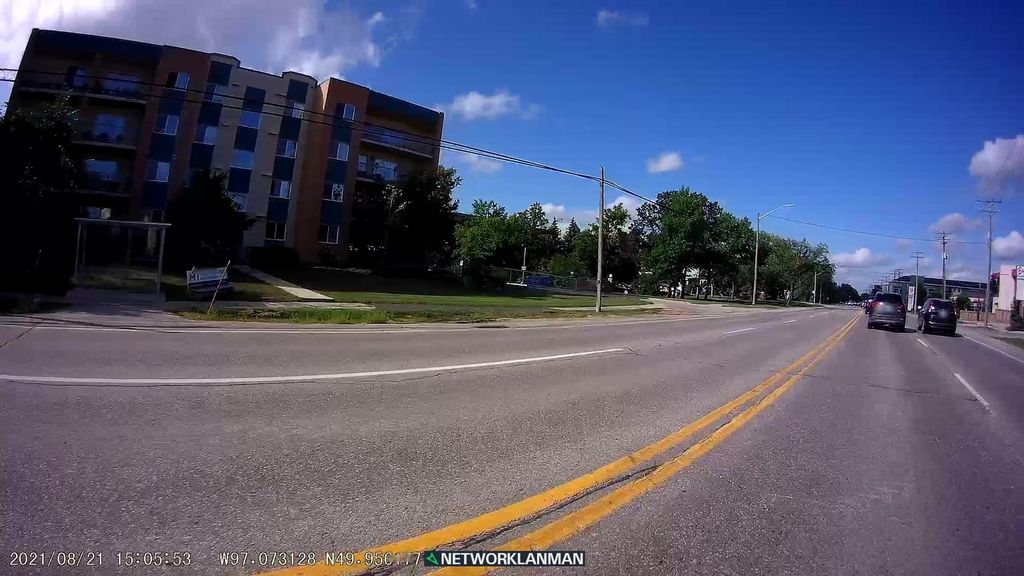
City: winnipeg